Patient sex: F
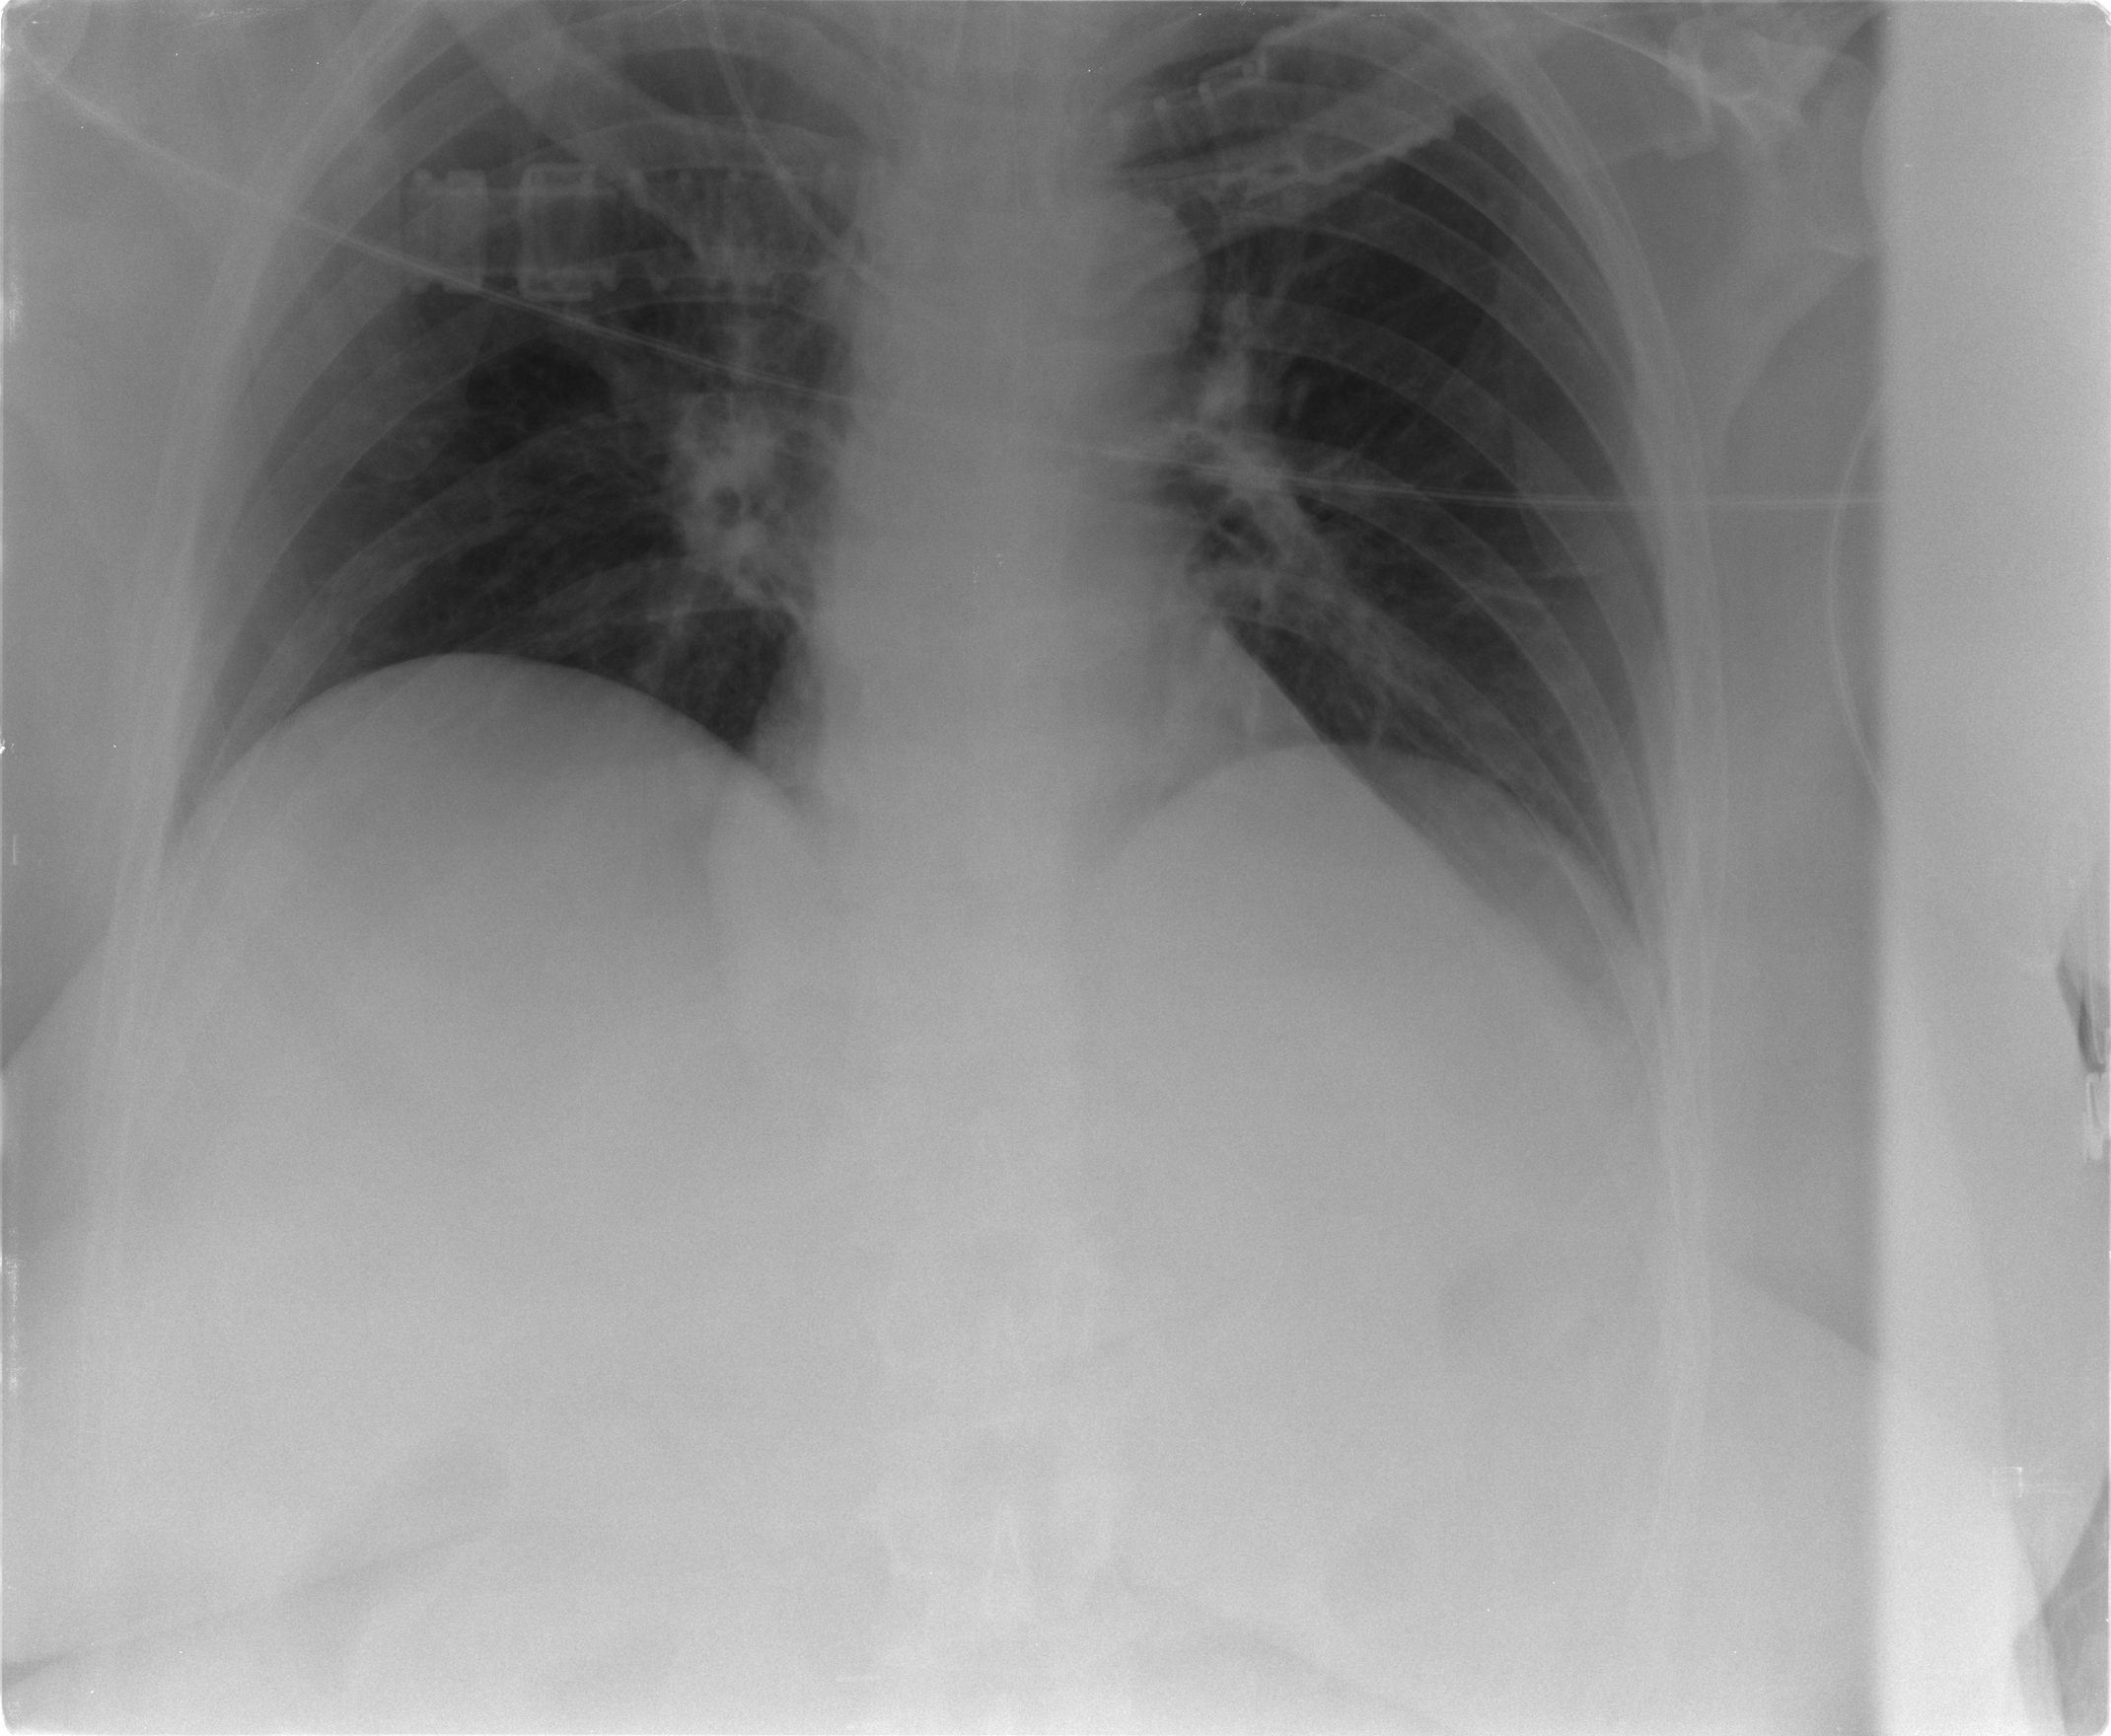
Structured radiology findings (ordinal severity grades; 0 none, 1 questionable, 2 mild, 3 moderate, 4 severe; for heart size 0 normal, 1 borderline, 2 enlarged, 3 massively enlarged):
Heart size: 0
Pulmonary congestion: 2
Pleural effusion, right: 0
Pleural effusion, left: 0
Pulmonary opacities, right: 0
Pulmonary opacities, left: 0
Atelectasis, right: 0
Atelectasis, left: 0